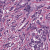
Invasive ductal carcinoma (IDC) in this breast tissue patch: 1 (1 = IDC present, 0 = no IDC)